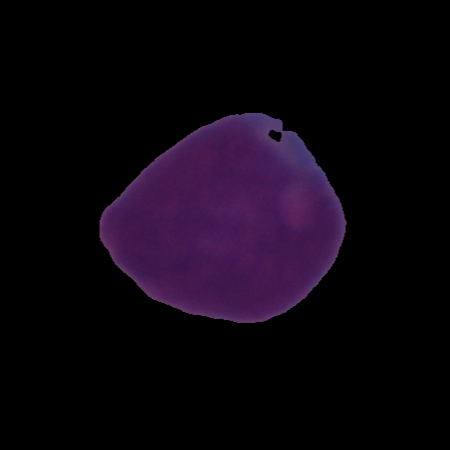
Label: cancer